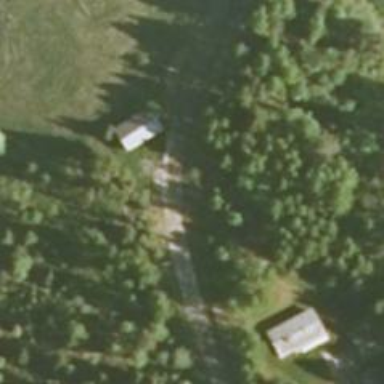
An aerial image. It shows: Shelter building.